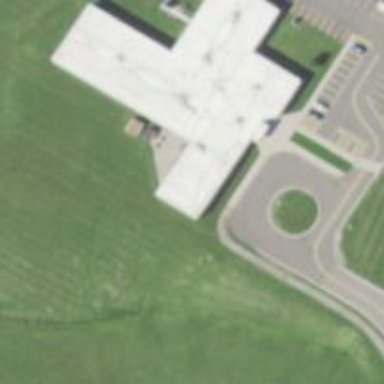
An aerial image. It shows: School building.